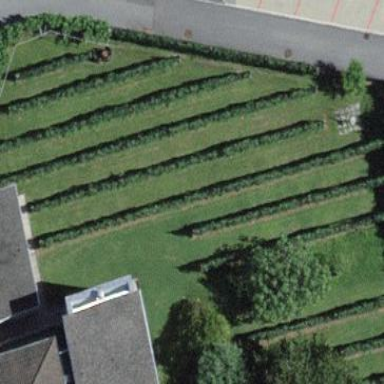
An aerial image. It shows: Vineyard.